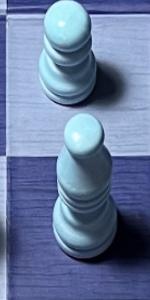
Label: Bishop_White